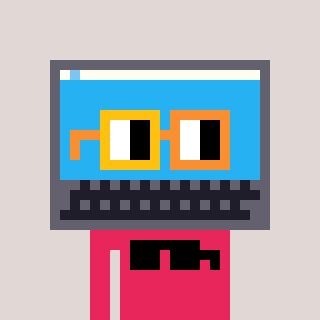
a pixel art character with square yellow and orange glasses, a laptop-shaped head and a redpinkish-colored body on a warm background